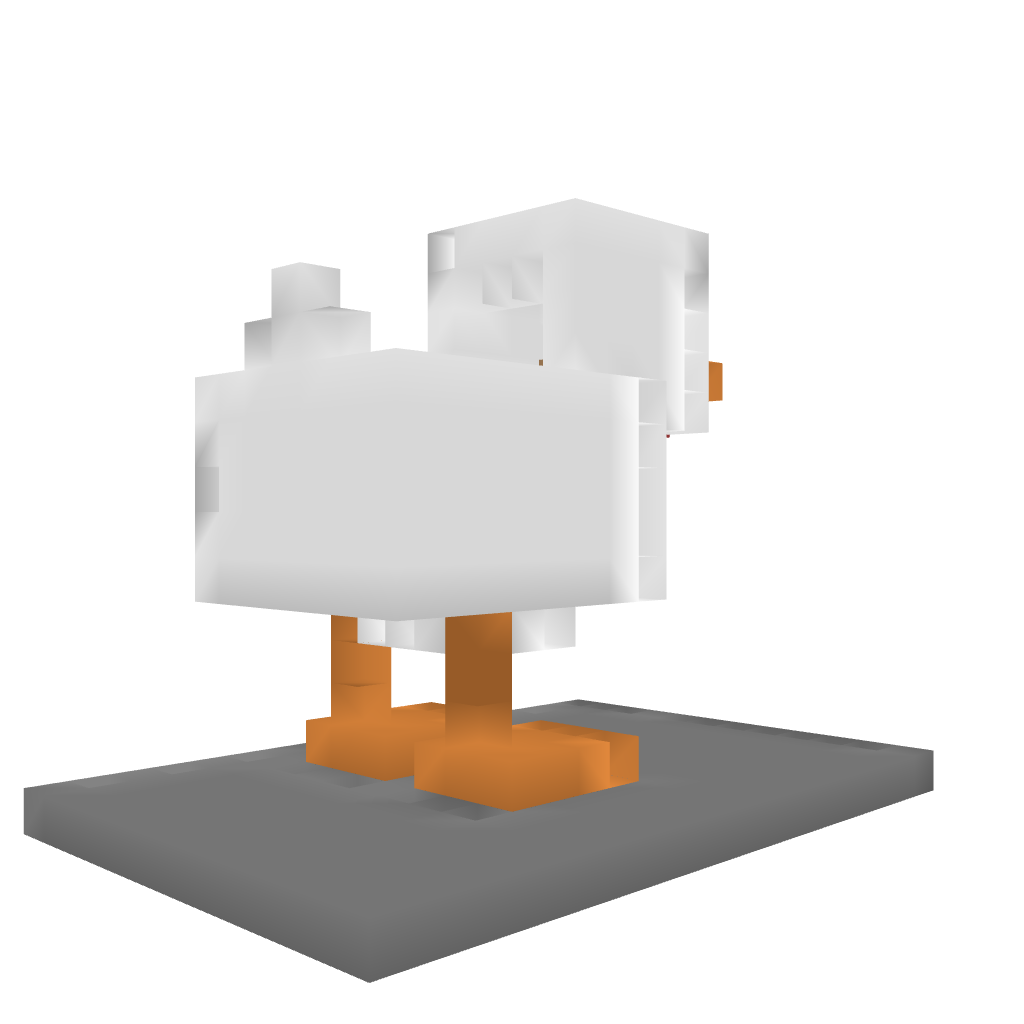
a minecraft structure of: Giant egg-laying chicken #1 bad low quality